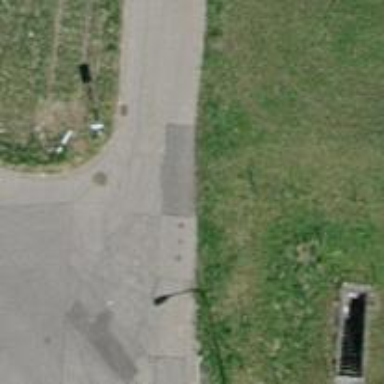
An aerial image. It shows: Unclassified road with asphalt surface.